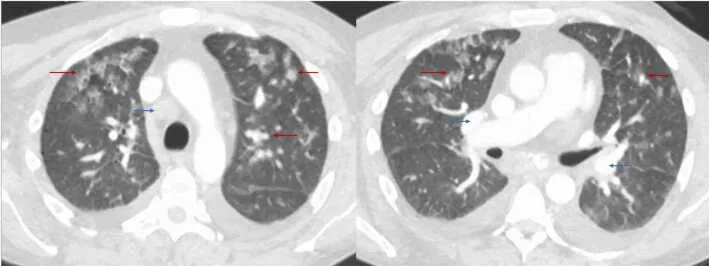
Computed tomography of the Chest with contrast revealed multifocal innumerable upper lobe predominant ground glass and nodular opacity (Red arrows) in bronchovascular distribution with mild pulmonary edema and reactive enlarged mediastinal and hilar lymph nodes (Blue arrows).
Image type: radiology (ct)